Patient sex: M
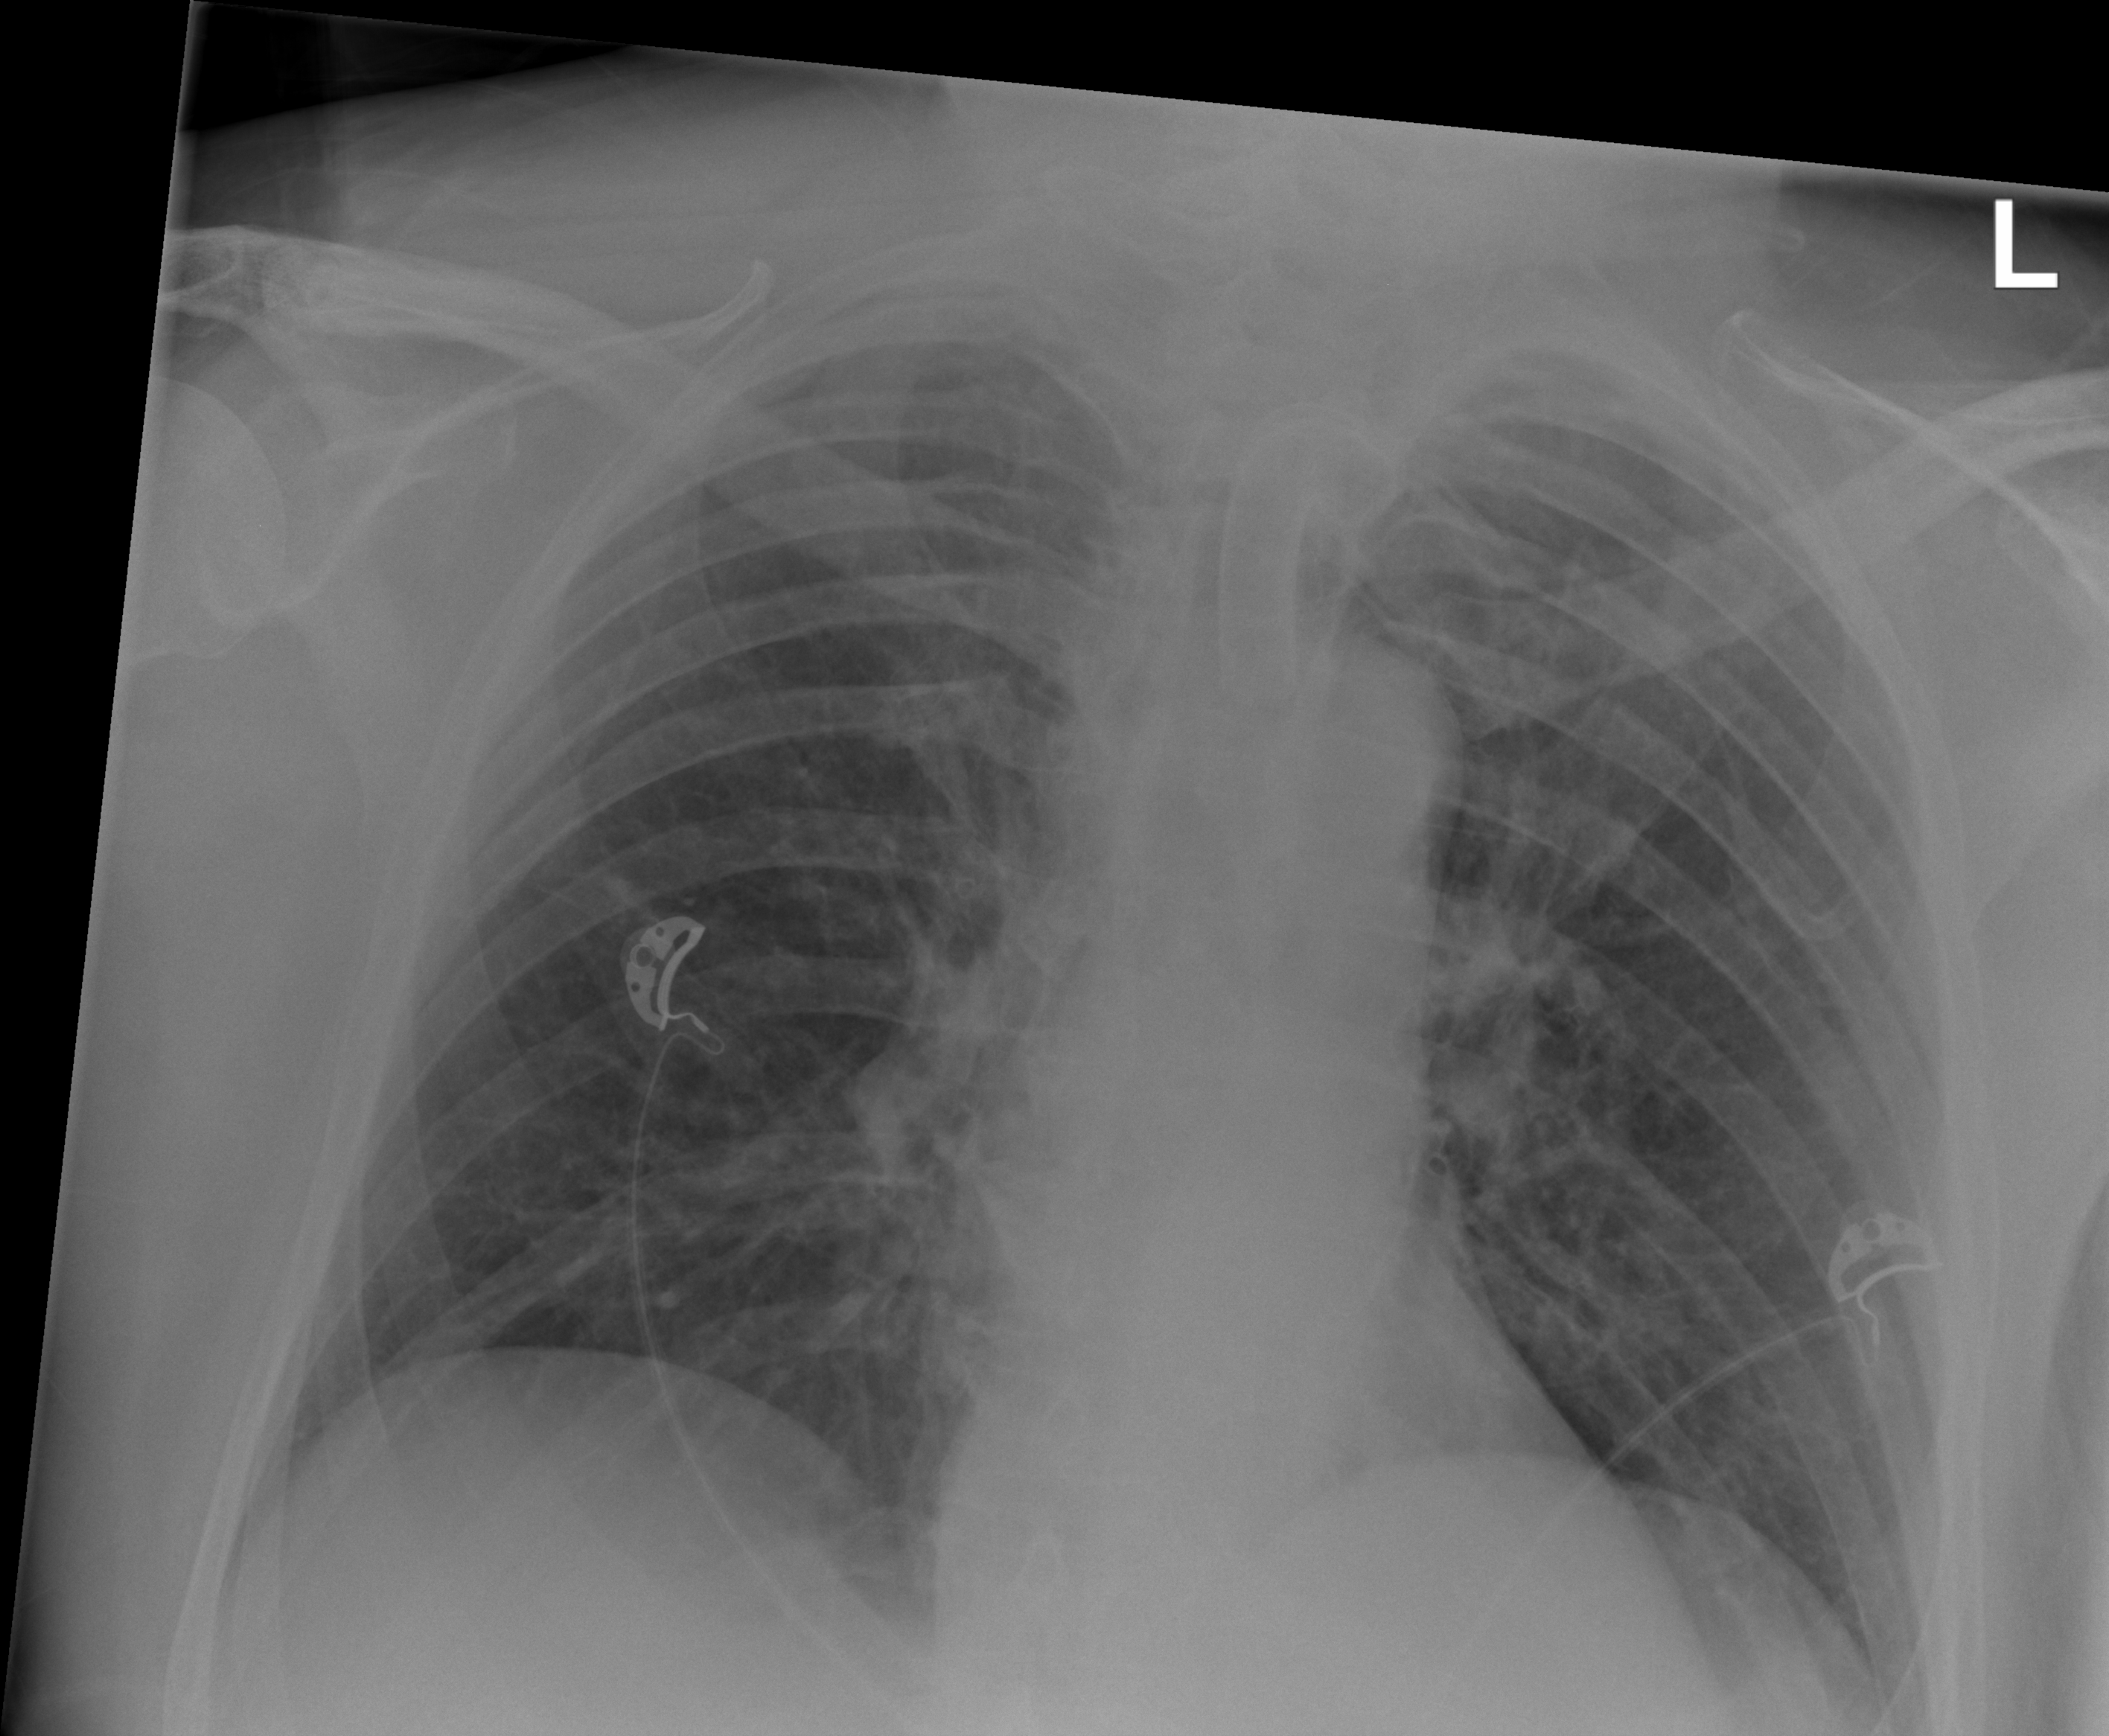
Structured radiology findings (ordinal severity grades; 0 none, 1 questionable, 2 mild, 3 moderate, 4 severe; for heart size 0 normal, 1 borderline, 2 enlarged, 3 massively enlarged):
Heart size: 0
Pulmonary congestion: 1
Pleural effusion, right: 0
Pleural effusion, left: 0
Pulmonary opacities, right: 0
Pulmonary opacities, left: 0
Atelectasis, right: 0
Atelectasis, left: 0